Question: I can't get my seed method to run on an alredy existing database. The database was a result of where we migrated our own created database, "Whitelabel", with the ASP.NET MVC5 Identity database (that we call "IdentityDb").
Here's an overview of the database tables:

Since this is made code-first, I used the package manager console to update the database with this command:
'''
PM> update-database -ConfigurationTypeName DAL.DataContexts.WhitelabelMigrations.Configuration
'''
And it fires the error "There is already an object named 'Adresses' in the database".
Here's the WhitelabelDb Context.
'''
using System.Data.Entity;
using ClassLibrary.Entities;
namespace DAL.DataContexts
{
public class WhitelabelDb : DbContext
{
public WhitelabelDb()
: base("WhitelabelDb")
{
}
public virtual DbSet<Category> CategorySet { get; set; }
public virtual DbSet<Product> ProductSet { get; set; }
public virtual DbSet<Stock> StockSet { get; set; }
public virtual DbSet<Rating> RatingSet { get; set; }
public virtual DbSet<Discount> DiscountSet { get; set; }
public virtual DbSet<LineItem> LineItemSet { get; set; }
public virtual DbSet<ShoppingCart> ShoppingCartSet { get; set; }
public virtual DbSet<Invoice> InvoiceSet { get; set; }
public virtual DbSet<Customer> CustomerSet { get; set; }
public virtual DbSet<Adress> AdressSet { get; set; }
}
}
}
'''
And here's the IdentityDb Context:
'''
using ClassLibrary.Entities;
using Microsoft.AspNet.Identity.EntityFramework;
namespace DAL.DataContexts
{
public class IdentityDb : IdentityDbContext<ApplicationUser>
{
public IdentityDb()
: base("WhitelabelDb")
{
}
}
}
'''
Here's the configuration.cs file for WhitelabelMigrations:
'''
using System.Data.Entity.Migrations;
using System;
using System.Collections.ObjectModel;
using System.Data.Entity.Migrations;
using System.Linq;
using ClassLibrary.Entities;
namespace DAL.DataContexts.WhitelabelMigrations
{
internal sealed class Configuration : DbMigrationsConfiguration<WhitelabelDb>
{
public Configuration()
{
AutomaticMigrationsEnabled = true;
MigrationsDirectory = @"DataContexts\WhitelabelMigrations";
}
protected override void Seed(WhitelabelDb context)
{
**//This is the seed method I want to run when I update the database:**
if(!context.CategorySet.Any(c => c.Name == "Root"))
{
Category mainCategory = new Category { Id = Guid.NewGuid(), Name = "Root", Parent = null };
context.CategorySet.Add(mainCategory);
context.SaveChanges();
}
}
}
}
'''
And the InitialCreate.cs file for Whitelabel-Migrations
using System.Data.Entity.Migrations;
'''
namespace DAL.DataContexts.WhitelabelMigrations
{
public partial class InitialCreate : DbMigration
{
public override void Up()
{
CreateTable(
"dbo.Adresses",
c => new
{
Id = c.Guid(false),
Street = c.String(),
ZipCode = c.Int(false),
City = c.String(),
Country = c.String(),
IsShippingAdress = c.Boolean(false),
Customer_Id = c.Guid(),
})
.PrimaryKey(t => t.Id)
.ForeignKey("dbo.Customers", t => t.Customer_Id)
.Index(t => t.Customer_Id);
CreateTable(
"dbo.Customers",
c => new
{
Id = c.Guid(false),
FirstName = c.String(),
LastName = c.String(),
Email = c.String(),
})
.PrimaryKey(t => t.Id);
CreateTable(
"dbo.Invoices",
c => new
{
Id = c.Guid(false),
DueDate = c.DateTime(false),
InvoiceDate = c.DateTime(false),
Customer_Id = c.Guid(),
ShoppingCart_Id = c.Guid(),
})
.PrimaryKey(t => t.Id)
.ForeignKey("dbo.Customers", t => t.Customer_Id)
.ForeignKey("dbo.ShoppingCarts", t => t.ShoppingCart_Id)
.Index(t => t.Customer_Id)
.Index(t => t.ShoppingCart_Id);
CreateTable(
"dbo.ShoppingCarts",
c => new
{
Id = c.Guid(false),
Quantity = c.String(),
Status = c.String(),
IsPaid = c.Boolean(false),
})
.PrimaryKey(t => t.Id);
CreateTable(
"dbo.LineItems",
c => new
{
Id = c.Guid(false),
Quantity = c.Int(false),
ProductId = c.Guid(),
ShoppingCart_Id = c.Guid(),
})
.PrimaryKey(t => t.Id)
.ForeignKey("dbo.Products", t => t.ProductId)
.ForeignKey("dbo.ShoppingCarts", t => t.ShoppingCart_Id)
.Index(t => t.ProductId)
.Index(t => t.ShoppingCart_Id);
CreateTable(
"dbo.Products",
c => new
{
Id = c.Guid(false),
Name = c.String(),
Description = c.String(),
Price = c.Decimal(false, 18, 2),
Status = c.String(),
RekeaseDate = c.DateTime(),
Weight = c.Double(),
Category_Id = c.Guid(),
Discount_Id = c.Guid(),
Stock_Id = c.Guid(),
})
.PrimaryKey(t => t.Id)
.ForeignKey("dbo.Categories", t => t.Category_Id)
.ForeignKey("dbo.Discounts", t => t.Discount_Id)
.ForeignKey("dbo.Stocks", t => t.Stock_Id)
.Index(t => t.Category_Id)
.Index(t => t.Discount_Id)
.Index(t => t.Stock_Id);
CreateTable(
"dbo.Categories",
c => new
{
Id = c.Guid(false),
Name = c.String(),
Parent = c.Guid(),
})
.PrimaryKey(t => t.Id);
CreateTable(
"dbo.Attributes",
c => new
{
Id = c.Guid(false),
Name = c.String(),
Category_Id = c.Guid(),
})
.PrimaryKey(t => t.Id)
.ForeignKey("dbo.Categories", t => t.Category_Id)
.Index(t => t.Category_Id);
CreateTable(
"dbo.Discounts",
c => new
{
Id = c.Guid(false),
Price = c.Decimal(precision: 18, scale: 2),
StartDate = c.DateTime(),
EndDate = c.DateTime(),
})
.PrimaryKey(t => t.Id);
CreateTable(
"dbo.Ratings",
c => new
{
Id = c.Guid(false),
Rate = c.Int(),
Comment = c.String(),
Product_Id = c.Guid(),
})
.PrimaryKey(t => t.Id)
.ForeignKey("dbo.Products", t => t.Product_Id)
.Index(t => t.Product_Id);
CreateTable(
"dbo.Stocks",
c => new
{
Id = c.Guid(false),
Quantity = c.Int(),
DeliveryDate = c.DateTime(),
})
.PrimaryKey(t => t.Id);
}
public override void Down()
{
DropForeignKey("dbo.Invoices", "ShoppingCart_Id", "dbo.ShoppingCarts");
DropForeignKey("dbo.LineItems", "ShoppingCart_Id", "dbo.ShoppingCarts");
DropForeignKey("dbo.LineItems", "ProductId", "dbo.Products");
DropForeignKey("dbo.Products", "Stock_Id", "dbo.Stocks");
DropForeignKey("dbo.Ratings", "Product_Id", "dbo.Products");
DropForeignKey("dbo.Products", "Discount_Id", "dbo.Discounts");
DropForeignKey("dbo.Products", "Category_Id", "dbo.Categories");
DropForeignKey("dbo.Attributes", "Category_Id", "dbo.Categories");
DropForeignKey("dbo.Invoices", "Customer_Id", "dbo.Customers");
DropForeignKey("dbo.Adresses", "Customer_Id", "dbo.Customers");
DropIndex("dbo.Invoices", new[] {"ShoppingCart_Id"});
DropIndex("dbo.LineItems", new[] {"ShoppingCart_Id"});
DropIndex("dbo.LineItems", new[] {"ProductId"});
DropIndex("dbo.Products", new[] {"Stock_Id"});
DropIndex("dbo.Ratings", new[] {"Product_Id"});
DropIndex("dbo.Products", new[] {"Discount_Id"});
DropIndex("dbo.Products", new[] {"Category_Id"});
DropIndex("dbo.Attributes", new[] {"Category_Id"});
DropIndex("dbo.Invoices", new[] {"Customer_Id"});
DropIndex("dbo.Adresses", new[] {"Customer_Id"});
DropTable("dbo.Stocks");
DropTable("dbo.Ratings");
DropTable("dbo.Discounts");
DropTable("dbo.Attributes");
DropTable("dbo.Categories");
DropTable("dbo.Products");
DropTable("dbo.LineItems");
DropTable("dbo.ShoppingCarts");
DropTable("dbo.Invoices");
DropTable("dbo.Customers");
DropTable("dbo.Adresses");
}
}
}
'''
And of course the Identity-Migrations InitialCreate.cs
'''
using System.Data.Entity.Migrations;
namespace DAL.DataContexts.IdentityMigrations
{
public partial class InitialCreate : DbMigration
{
public override void Up()
{
CreateTable(
"dbo.AspNetRoles",
c => new
{
Id = c.String(false, 128),
Name = c.String(false),
})
.PrimaryKey(t => t.Id);
CreateTable(
"dbo.AspNetUsers",
c => new
{
Id = c.String(false, 128),
UserName = c.String(),
PasswordHash = c.String(),
SecurityStamp = c.String(),
Discriminator = c.String(false, 128),
Customer_Id = c.Guid(),
})
.PrimaryKey(t => t.Id)
.ForeignKey("dbo.Customers", t => t.Customer_Id)
.Index(t => t.Customer_Id);
CreateTable(
"dbo.AspNetUserClaims",
c => new
{
Id = c.Int(false, true),
ClaimType = c.String(),
ClaimValue = c.String(),
User_Id = c.String(false, 128),
})
.PrimaryKey(t => t.Id)
.ForeignKey("dbo.AspNetUsers", t => t.User_Id, true)
.Index(t => t.User_Id);
CreateTable(
"dbo.AspNetUserLogins",
c => new
{
UserId = c.String(false, 128),
LoginProvider = c.String(false, 128),
ProviderKey = c.String(false, 128),
})
.PrimaryKey(t => new {t.UserId, t.LoginProvider, t.ProviderKey})
.ForeignKey("dbo.AspNetUsers", t => t.UserId, true)
.Index(t => t.UserId);
CreateTable(
"dbo.AspNetUserRoles",
c => new
{
UserId = c.String(false, 128),
RoleId = c.String(false, 128),
})
.PrimaryKey(t => new {t.UserId, t.RoleId})
.ForeignKey("dbo.AspNetRoles", t => t.RoleId, true)
.ForeignKey("dbo.AspNetUsers", t => t.UserId, true)
.Index(t => t.RoleId)
.Index(t => t.UserId);
CreateTable(
"dbo.Customers",
c => new
{
Id = c.Guid(false),
FirstName = c.String(),
LastName = c.String(),
Email = c.String(),
})
.PrimaryKey(t => t.Id);
CreateTable(
"dbo.Adresses",
c => new
{
Id = c.Guid(false),
Street = c.String(),
ZipCode = c.Int(false),
City = c.String(),
Country = c.String(),
IsShippingAdress = c.Boolean(false),
Customer_Id = c.Guid(),
})
.PrimaryKey(t => t.Id)
.ForeignKey("dbo.Customers", t => t.Customer_Id)
.Index(t => t.Customer_Id);
CreateTable(
"dbo.Invoices",
c => new
{
Id = c.Guid(false),
DueDate = c.DateTime(false),
InvoiceDate = c.DateTime(false),
Customer_Id = c.Guid(),
ShoppingCart_Id = c.Guid(),
})
.PrimaryKey(t => t.Id)
.ForeignKey("dbo.Customers", t => t.Customer_Id)
.ForeignKey("dbo.ShoppingCarts", t => t.ShoppingCart_Id)
.Index(t => t.Customer_Id)
.Index(t => t.ShoppingCart_Id);
CreateTable(
"dbo.ShoppingCarts",
c => new
{
Id = c.Guid(false),
Quantity = c.String(),
Status = c.String(),
IsPaid = c.Boolean(false),
})
.PrimaryKey(t => t.Id);
CreateTable(
"dbo.LineItems",
c => new
{
Id = c.Guid(false),
Quantity = c.Int(false),
ProductId = c.Guid(),
ShoppingCart_Id = c.Guid(),
})
.PrimaryKey(t => t.Id)
.ForeignKey("dbo.Products", t => t.ProductId)
.ForeignKey("dbo.ShoppingCarts", t => t.ShoppingCart_Id)
.Index(t => t.ProductId)
.Index(t => t.ShoppingCart_Id);
CreateTable(
"dbo.Products",
c => new
{
Id = c.Guid(false),
Name = c.String(),
Description = c.String(),
Price = c.Decimal(false, 18, 2),
Status = c.String(),
RekeaseDate = c.DateTime(),
Weight = c.Double(),
Category_Id = c.Guid(),
Discount_Id = c.Guid(),
Stock_Id = c.Guid(),
})
.PrimaryKey(t => t.Id)
.ForeignKey("dbo.Categories", t => t.Category_Id)
.ForeignKey("dbo.Discounts", t => t.Discount_Id)
.ForeignKey("dbo.Stocks", t => t.Stock_Id)
.Index(t => t.Category_Id)
.Index(t => t.Discount_Id)
.Index(t => t.Stock_Id);
CreateTable(
"dbo.Categories",
c => new
{
Id = c.Guid(false),
Name = c.String(),
Parent = c.Guid(),
})
.PrimaryKey(t => t.Id);
CreateTable(
"dbo.Attributes",
c => new
{
Id = c.Guid(false),
Name = c.String(),
Category_Id = c.Guid(),
})
.PrimaryKey(t => t.Id)
.ForeignKey("dbo.Categories", t => t.Category_Id)
.Index(t => t.Category_Id);
CreateTable(
"dbo.Discounts",
c => new
{
Id = c.Guid(false),
Price = c.Decimal(precision: 18, scale: 2),
StartDate = c.DateTime(),
EndDate = c.DateTime(),
})
.PrimaryKey(t => t.Id);
CreateTable(
"dbo.Ratings",
c => new
{
Id = c.Guid(false),
Rate = c.Int(),
Comment = c.String(),
Product_Id = c.Guid(),
})
.PrimaryKey(t => t.Id)
.ForeignKey("dbo.Products", t => t.Product_Id)
.Index(t => t.Product_Id);
CreateTable(
"dbo.Stocks",
c => new
{
Id = c.Guid(false),
Quantity = c.Int(),
DeliveryDate = c.DateTime(),
})
.PrimaryKey(t => t.Id);
}
public override void Down()
{
DropForeignKey("dbo.AspNetUsers", "Customer_Id", "dbo.Customers");
DropForeignKey("dbo.Invoices", "ShoppingCart_Id", "dbo.ShoppingCarts");
DropForeignKey("dbo.LineItems", "ShoppingCart_Id", "dbo.ShoppingCarts");
DropForeignKey("dbo.LineItems", "ProductId", "dbo.Products");
DropForeignKey("dbo.Products", "Stock_Id", "dbo.Stocks");
DropForeignKey("dbo.Ratings", "Product_Id", "dbo.Products");
DropForeignKey("dbo.Products", "Discount_Id", "dbo.Discounts");
DropForeignKey("dbo.Products", "Category_Id", "dbo.Categories");
DropForeignKey("dbo.Attributes", "Category_Id", "dbo.Categories");
DropForeignKey("dbo.Invoices", "Customer_Id", "dbo.Customers");
DropForeignKey("dbo.Adresses", "Customer_Id", "dbo.Customers");
DropForeignKey("dbo.AspNetUserClaims", "User_Id", "dbo.AspNetUsers");
DropForeignKey("dbo.AspNetUserRoles", "UserId", "dbo.AspNetUsers");
DropForeignKey("dbo.AspNetUserRoles", "RoleId", "dbo.AspNetRoles");
DropForeignKey("dbo.AspNetUserLogins", "UserId", "dbo.AspNetUsers");
DropIndex("dbo.AspNetUsers", new[] {"Customer_Id"});
DropIndex("dbo.Invoices", new[] {"ShoppingCart_Id"});
DropIndex("dbo.LineItems", new[] {"ShoppingCart_Id"});
DropIndex("dbo.LineItems", new[] {"ProductId"});
DropIndex("dbo.Products", new[] {"Stock_Id"});
DropIndex("dbo.Ratings", new[] {"Product_Id"});
DropIndex("dbo.Products", new[] {"Discount_Id"});
DropIndex("dbo.Products", new[] {"Category_Id"});
DropIndex("dbo.Attributes", new[] {"Category_Id"});
DropIndex("dbo.Invoices", new[] {"Customer_Id"});
DropIndex("dbo.Adresses", new[] {"Customer_Id"});
DropIndex("dbo.AspNetUserClaims", new[] {"User_Id"});
DropIndex("dbo.AspNetUserRoles", new[] {"UserId"});
DropIndex("dbo.AspNetUserRoles", new[] {"RoleId"});
DropIndex("dbo.AspNetUserLogins", new[] {"UserId"});
DropTable("dbo.Stocks");
DropTable("dbo.Ratings");
DropTable("dbo.Discounts");
DropTable("dbo.Attributes");
DropTable("dbo.Categories");
DropTable("dbo.Products");
DropTable("dbo.LineItems");
DropTable("dbo.ShoppingCarts");
DropTable("dbo.Invoices");
DropTable("dbo.Adresses");
DropTable("dbo.Customers");
DropTable("dbo.AspNetUserRoles");
DropTable("dbo.AspNetUserLogins");
DropTable("dbo.AspNetUserClaims");
DropTable("dbo.AspNetUsers");
DropTable("dbo.AspNetRoles");
}
}
}
'''
So, how can I get the seed method to run since I only can access the Category class from the Whitelabel configuration.cs file?
Any explanations, thoughts and constructive help would be greatly appreciated!
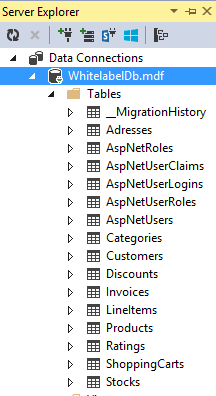
Answer: Well actually, all I had to do was to add this line in the IdentityDb:
'''
public virtual DbSet<Category> CategorySet { get; set; }
'''
The I could access the Category class in the IdentityMigrations configuration.cs and create my Seed method working the way I wanted it to.
'''
protected override void Seed(IdentityDb context)
{
**//This is the seed method I want to run when I update the database:**
if(!context.CategorySet.Any(c => c.Name == "Root"))
{
Category mainCategory = new Category { Id = Guid.NewGuid(), Name = "Root", Parent = null };
context.CategorySet.Add(mainCategory);
context.SaveChanges();
}
}
'''